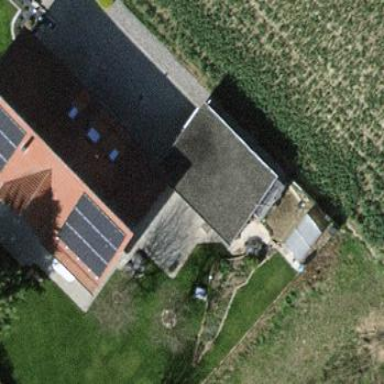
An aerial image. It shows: Garage building.